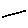
Label: line